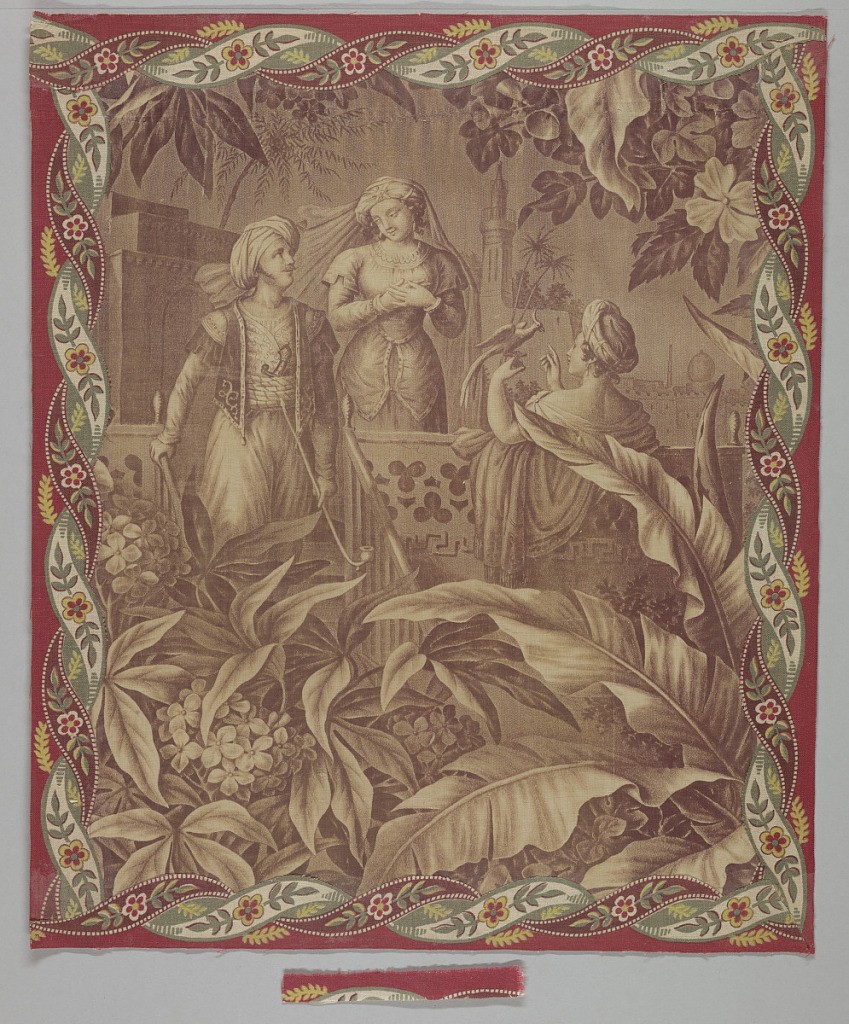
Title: Fragment
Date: mid-19th century
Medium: cotton Technique: printed on plain weave
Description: Fragment in two pieces of a Turkish scene showing a man and two women on a balcony with buildings and palm trees in the background. Large, leafy fronds with flowers fill the foreground. A conventionalized border frames the scene.